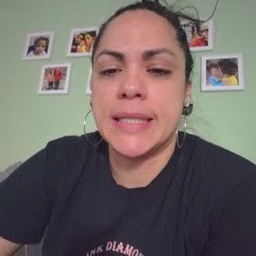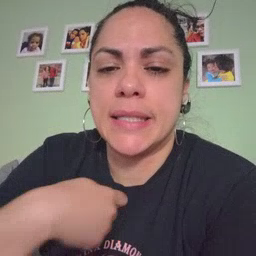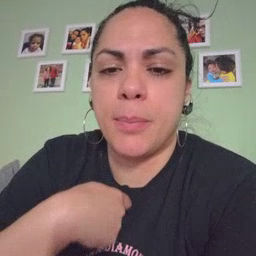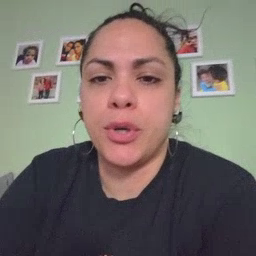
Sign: zipper